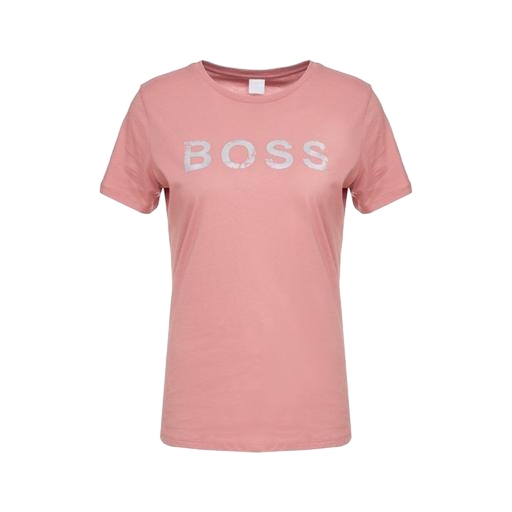
pink pima logo tee, pink woman's tee, women's tee, white background